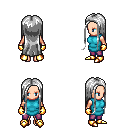
a pixel art fantasy rpg character, female body template, human, light skin, teal tunic, magenta pants, white extra-long hairstyle, gold gloves, gold boots, four views (front, back, left, right), 2x2 character sprite sheet, small pixel art, hard edges, no anti-aliasing